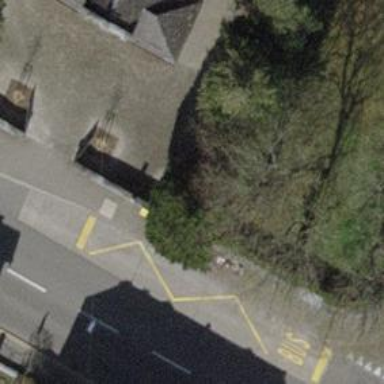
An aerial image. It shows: Post box is visible.